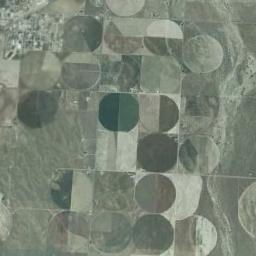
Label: circular_farmland